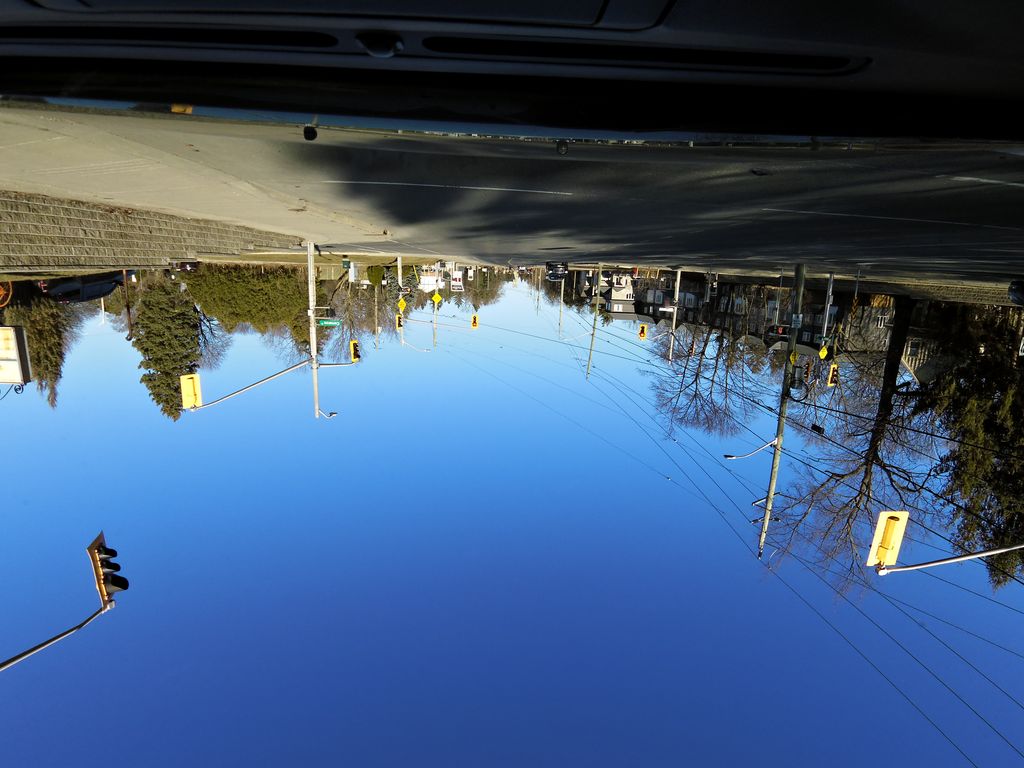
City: hamilton